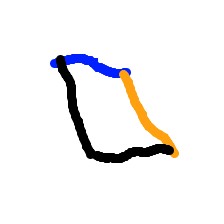
Shape: parallelogram